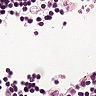
Metastatic tissue present: no